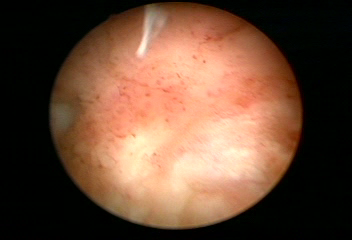
Modality: WLC
Class: Malignant
Subclass: LowGradePapillary
Lesion: L1
Stage: Ta
Morphology: Non-papillary
Bladder cancer association: Yes